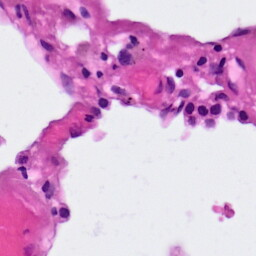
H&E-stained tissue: Lung